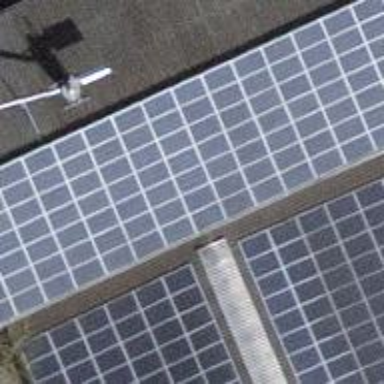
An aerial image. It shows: Solar power generator.